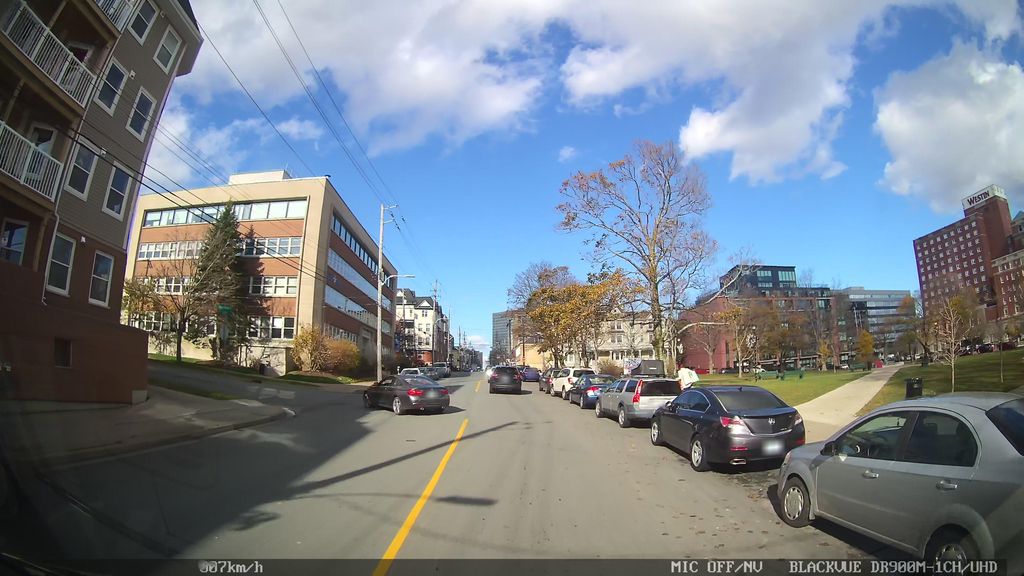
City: halifax